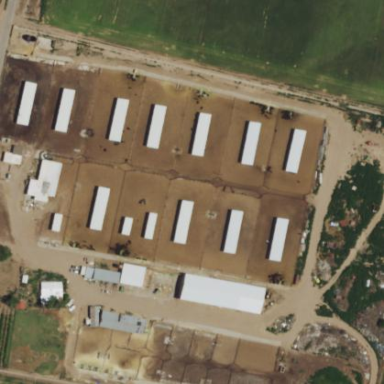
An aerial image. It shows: Farmyard area.